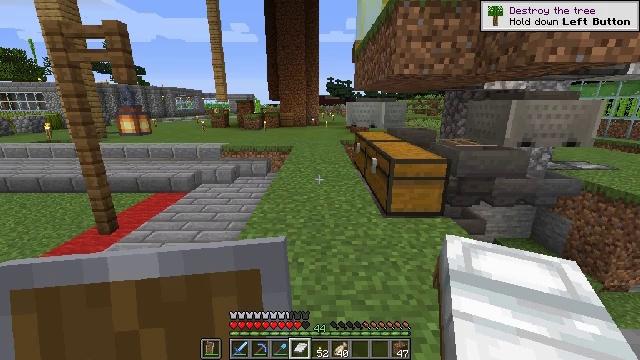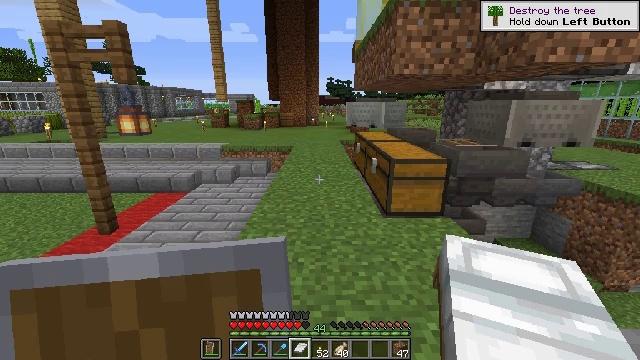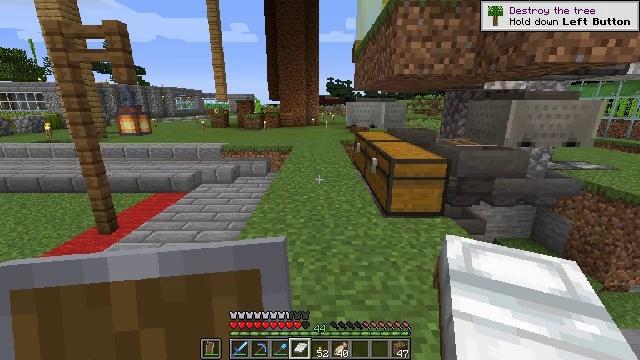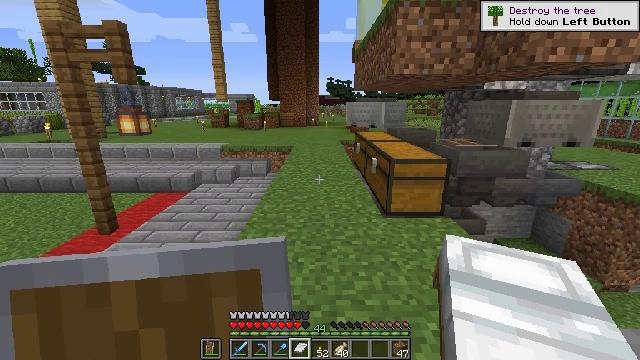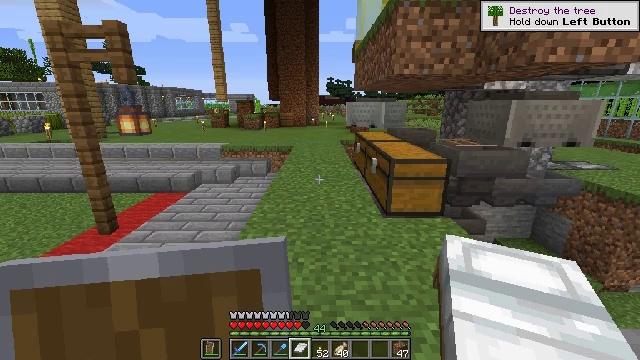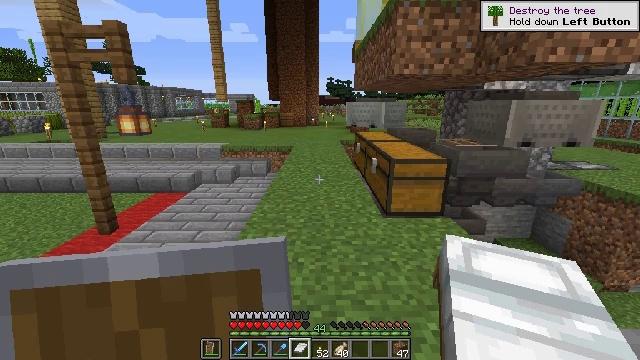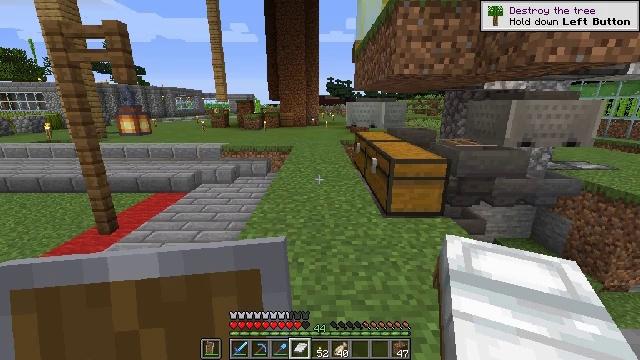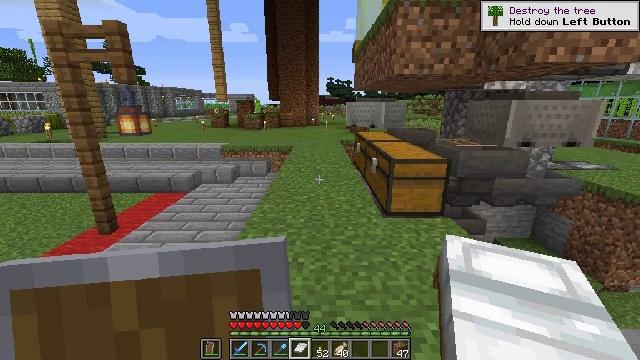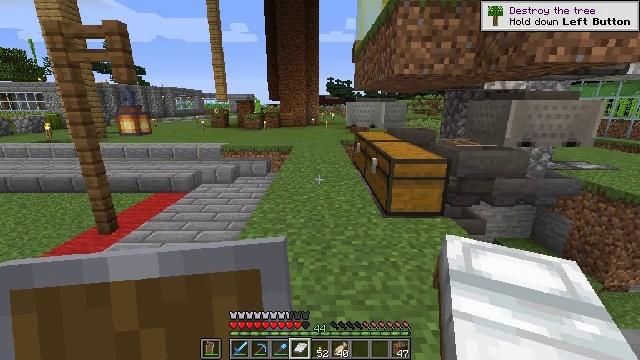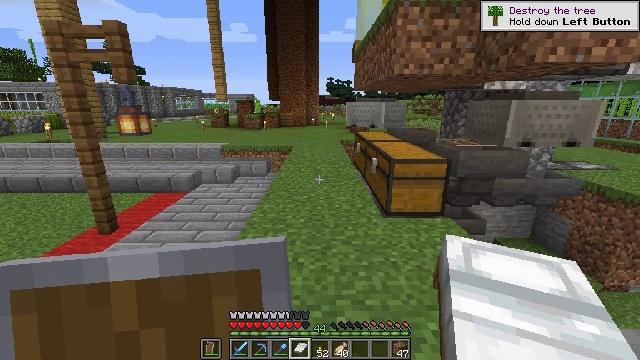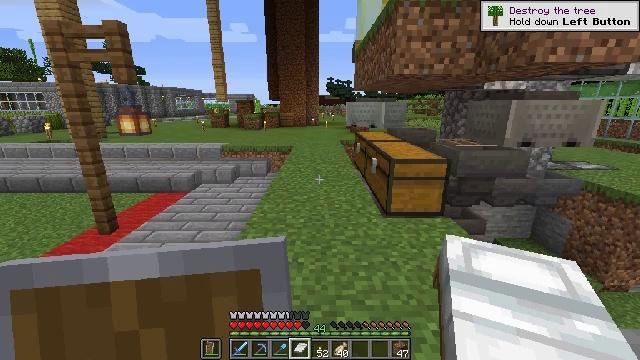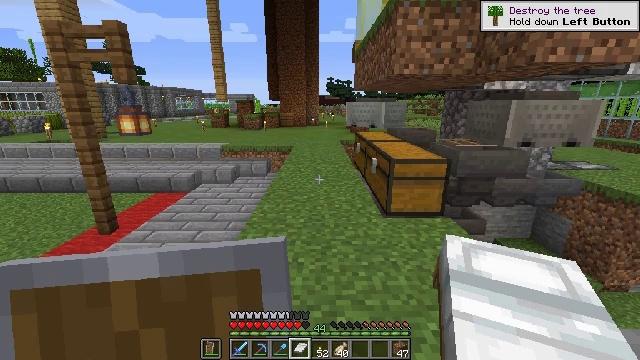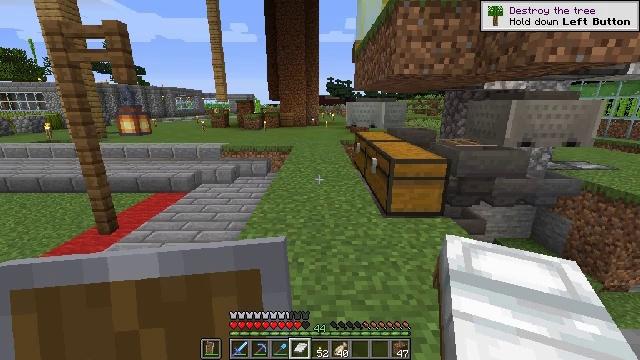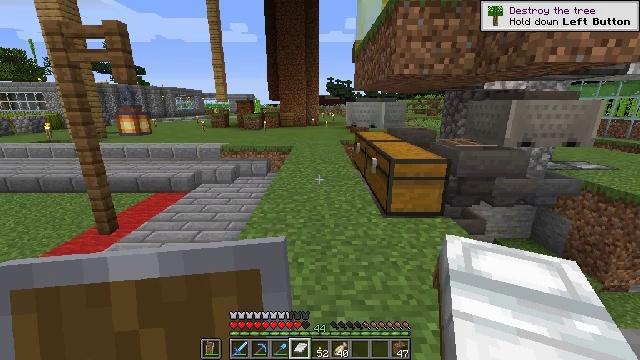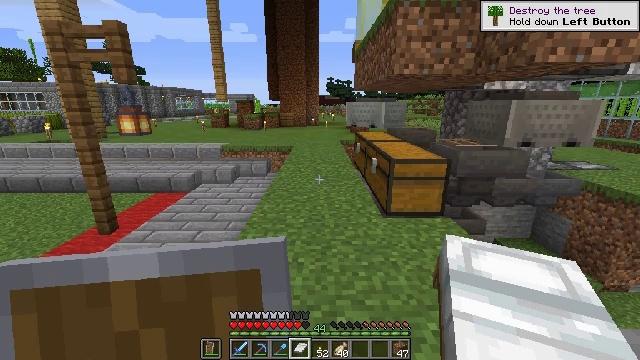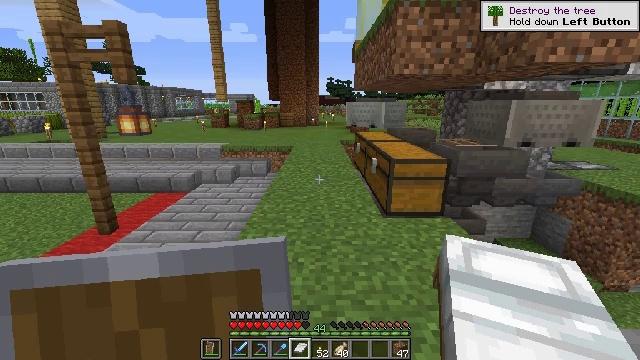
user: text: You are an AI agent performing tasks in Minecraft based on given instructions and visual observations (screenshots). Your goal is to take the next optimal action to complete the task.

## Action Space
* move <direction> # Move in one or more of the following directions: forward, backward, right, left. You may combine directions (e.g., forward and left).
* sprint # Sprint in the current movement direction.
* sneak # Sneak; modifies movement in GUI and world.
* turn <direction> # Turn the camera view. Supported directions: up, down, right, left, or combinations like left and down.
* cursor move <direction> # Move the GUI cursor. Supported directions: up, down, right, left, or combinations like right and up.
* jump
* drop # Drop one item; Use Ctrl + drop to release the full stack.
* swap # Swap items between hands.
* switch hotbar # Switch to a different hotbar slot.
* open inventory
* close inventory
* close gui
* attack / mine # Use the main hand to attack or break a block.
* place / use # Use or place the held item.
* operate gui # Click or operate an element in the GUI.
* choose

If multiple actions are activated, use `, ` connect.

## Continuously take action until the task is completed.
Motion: motion action
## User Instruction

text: Mine the observer block.
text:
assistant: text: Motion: no_op
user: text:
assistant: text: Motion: no_op
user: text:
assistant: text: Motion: no_op
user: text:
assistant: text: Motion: no_op
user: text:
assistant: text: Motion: no_op
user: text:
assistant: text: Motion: no_op
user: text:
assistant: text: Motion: no_op
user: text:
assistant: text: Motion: no_op
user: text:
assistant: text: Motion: no_op
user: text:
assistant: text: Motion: no_op
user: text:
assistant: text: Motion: no_op
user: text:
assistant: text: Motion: no_op
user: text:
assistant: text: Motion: no_op
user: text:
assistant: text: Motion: no_op
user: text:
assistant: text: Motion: no_op
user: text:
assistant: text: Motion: no_op
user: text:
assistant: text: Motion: no_op
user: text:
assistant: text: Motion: no_op
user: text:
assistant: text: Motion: no_op
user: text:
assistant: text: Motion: no_op
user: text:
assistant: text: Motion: no_op
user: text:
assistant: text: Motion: no_op
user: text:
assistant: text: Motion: no_op
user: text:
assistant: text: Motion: no_op
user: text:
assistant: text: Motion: no_op
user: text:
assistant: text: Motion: no_op
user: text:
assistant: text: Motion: no_op
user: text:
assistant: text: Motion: no_op
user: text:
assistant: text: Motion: no_op
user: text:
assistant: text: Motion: no_op